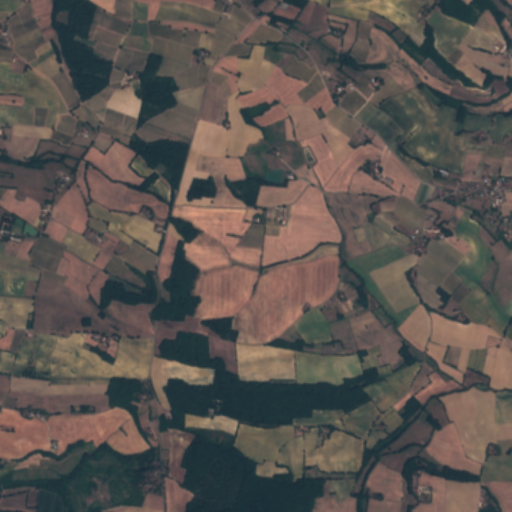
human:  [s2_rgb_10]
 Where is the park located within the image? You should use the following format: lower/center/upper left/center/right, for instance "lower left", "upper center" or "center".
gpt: The park is located in the center right of the image.
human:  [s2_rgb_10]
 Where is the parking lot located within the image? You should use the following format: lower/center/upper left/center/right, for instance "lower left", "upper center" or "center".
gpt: The parking lot is located in the center right of the image.
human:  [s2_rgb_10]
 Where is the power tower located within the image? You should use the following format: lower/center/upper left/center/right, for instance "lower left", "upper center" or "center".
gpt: The power tower is located in the left of the image.
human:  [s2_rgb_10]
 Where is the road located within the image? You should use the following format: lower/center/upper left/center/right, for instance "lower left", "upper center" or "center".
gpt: There is no road in the image.